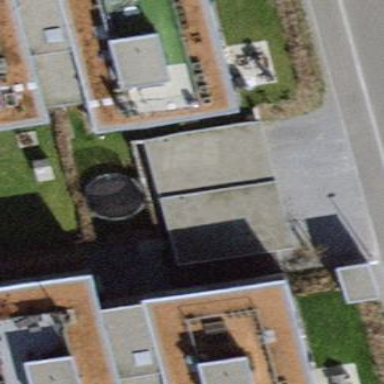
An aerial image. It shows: Carport structure.